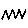
Label: zigzag